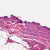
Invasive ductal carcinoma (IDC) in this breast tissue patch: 0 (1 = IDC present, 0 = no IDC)